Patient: sex M, age 62
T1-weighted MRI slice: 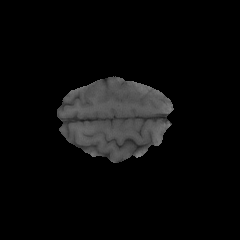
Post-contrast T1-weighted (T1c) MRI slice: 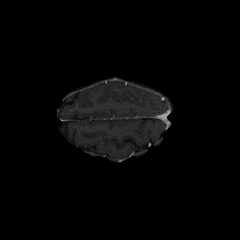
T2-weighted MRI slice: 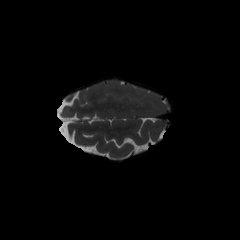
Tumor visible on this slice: no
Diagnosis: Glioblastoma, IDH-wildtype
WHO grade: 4